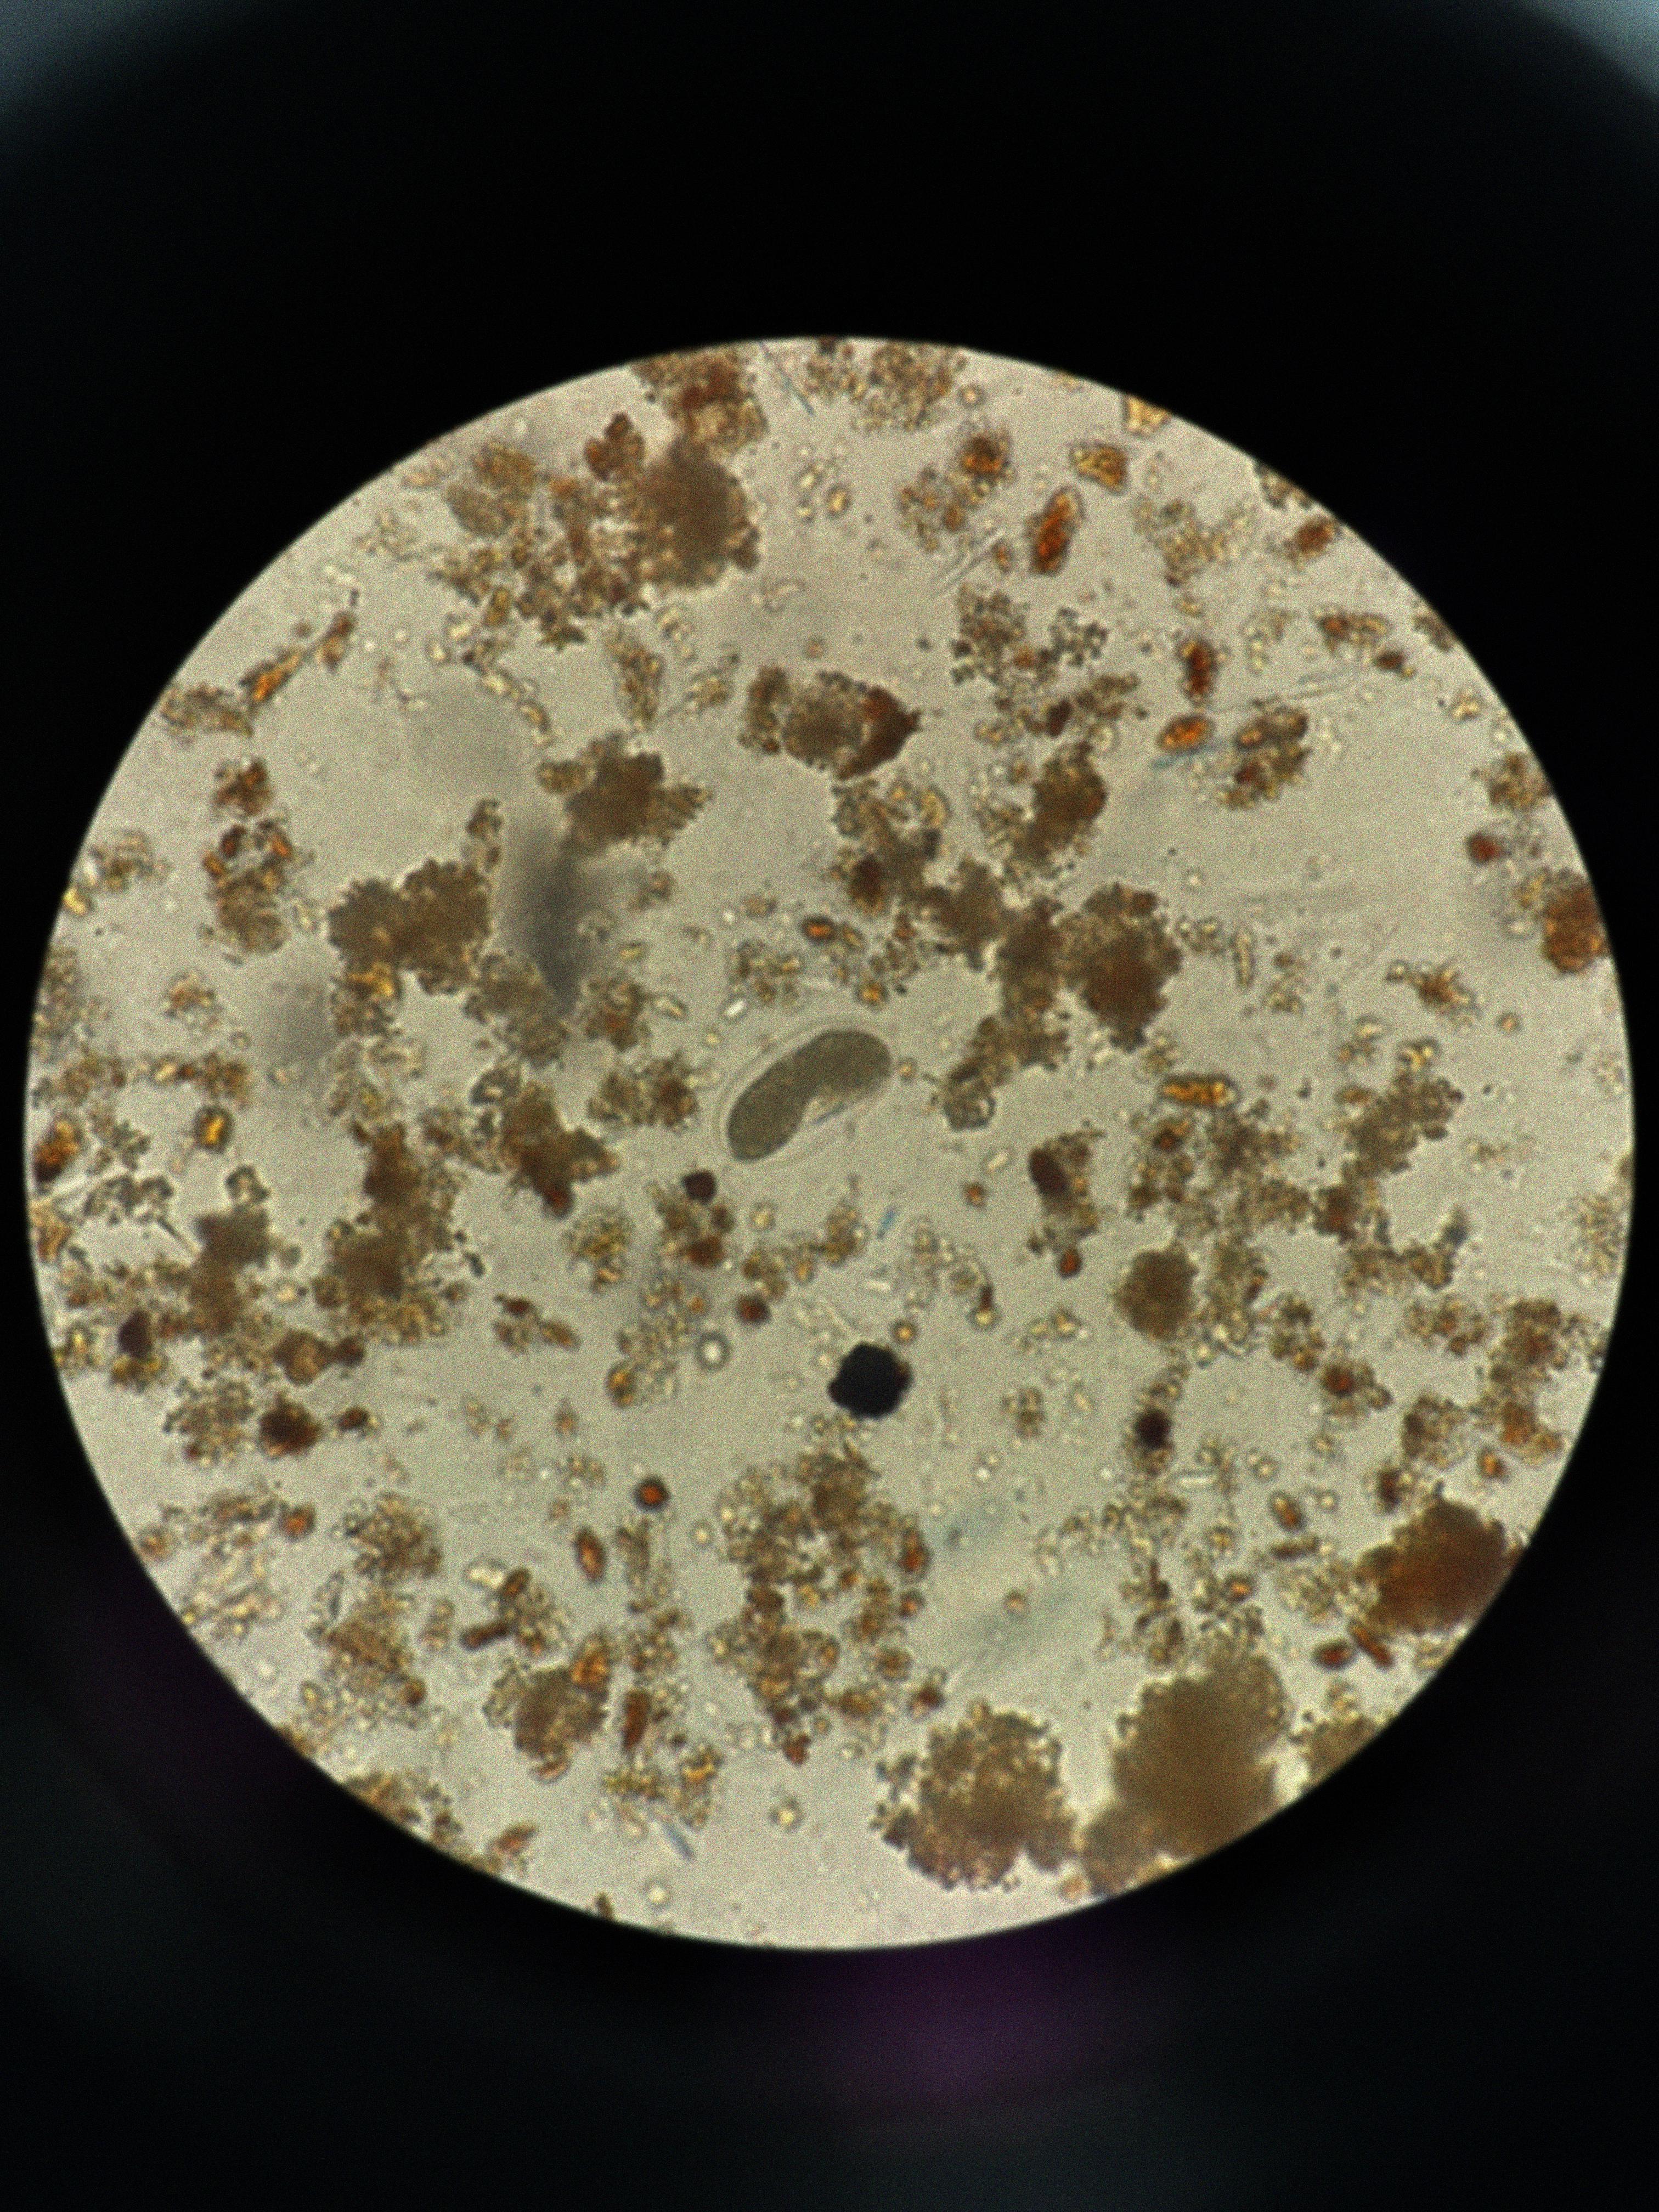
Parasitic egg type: Hookworm egg